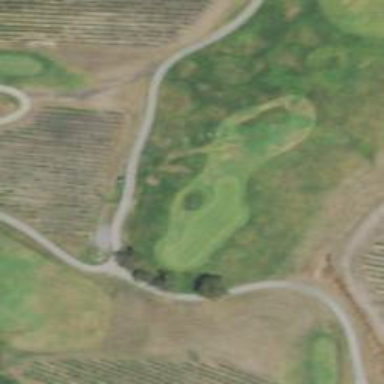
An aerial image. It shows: Footway on the golf path at Eagle Vines Golf Course.